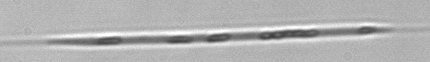
Label: Rhizosolenia